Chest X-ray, AP view. Patient: 61 years old, sex M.
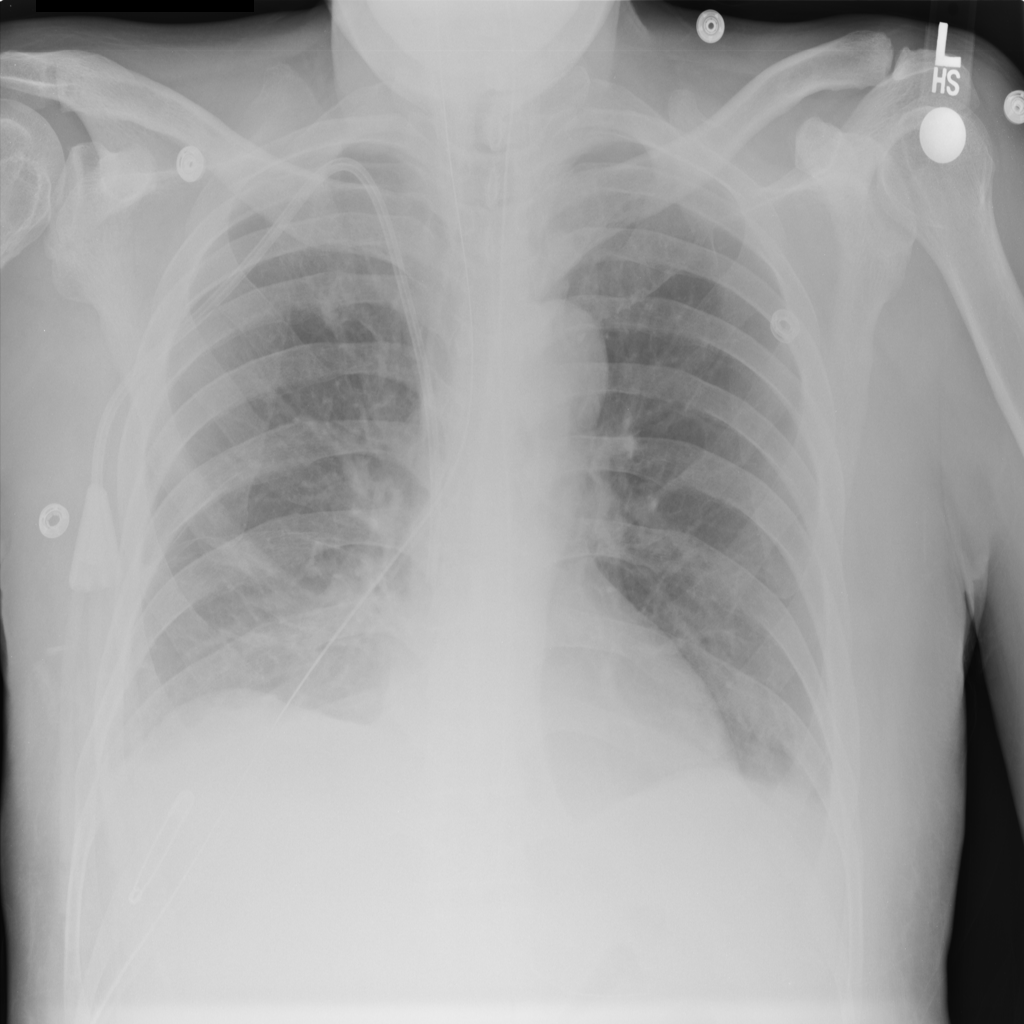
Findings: Infiltration